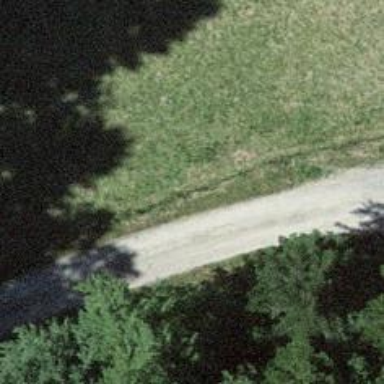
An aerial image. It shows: Route with pebblestone track graded as grade 2.